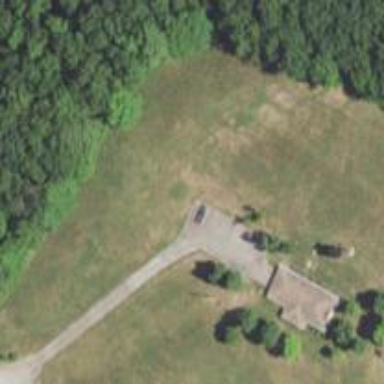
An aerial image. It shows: Driveway leading to service road.